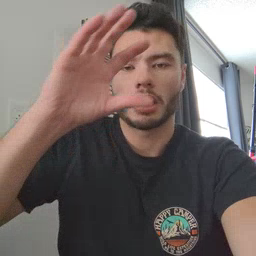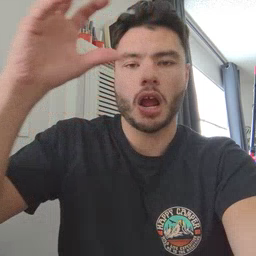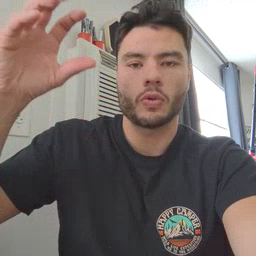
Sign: cloud